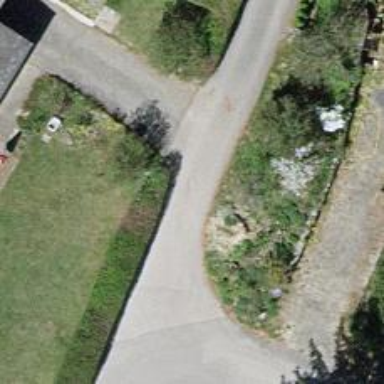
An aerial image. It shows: Alleyway designated as service road.